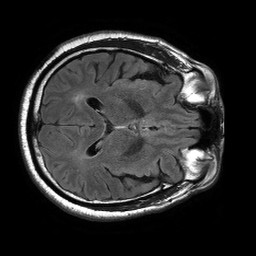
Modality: FLAIR
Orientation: axial
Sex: male
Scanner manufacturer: philips
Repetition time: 11 s
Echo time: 0.125 s